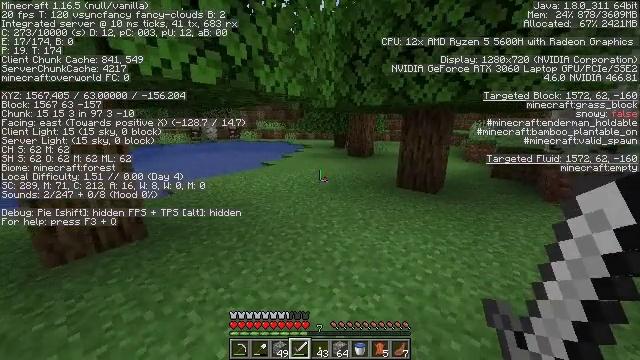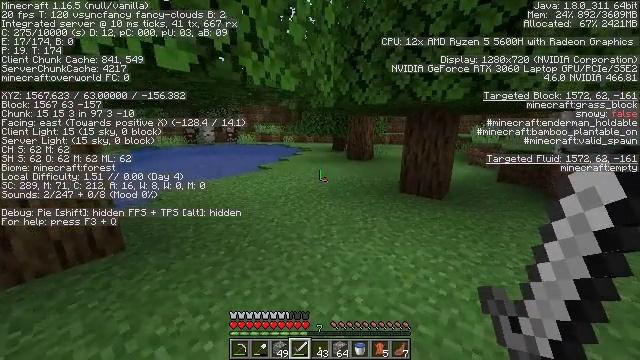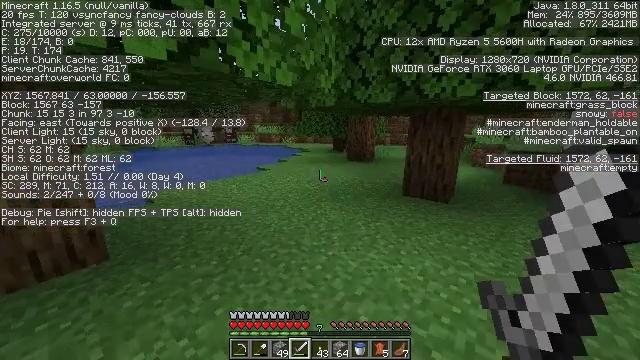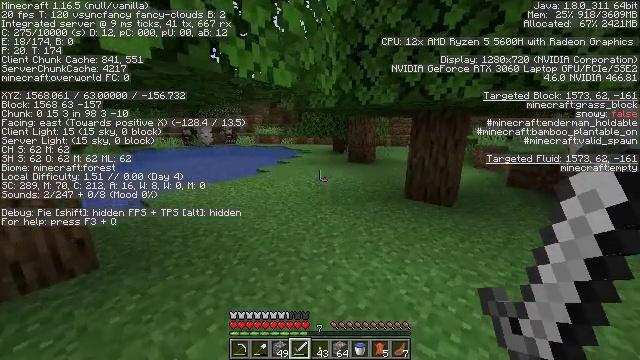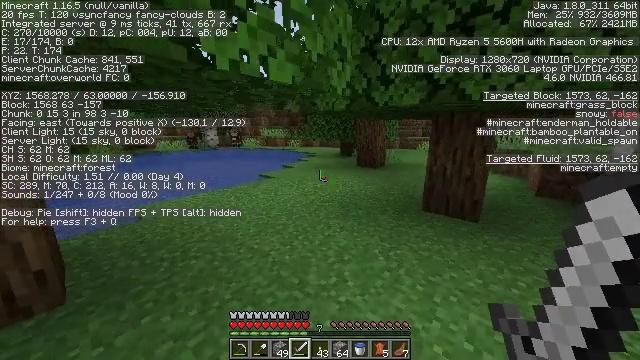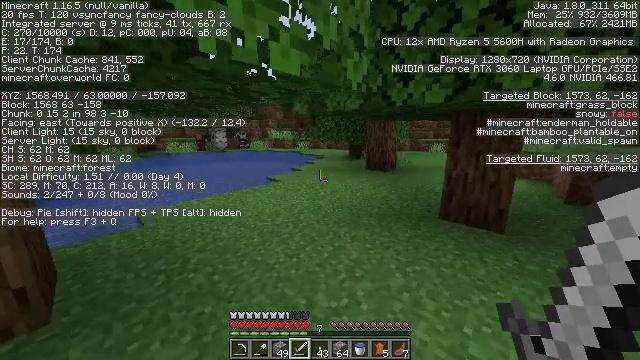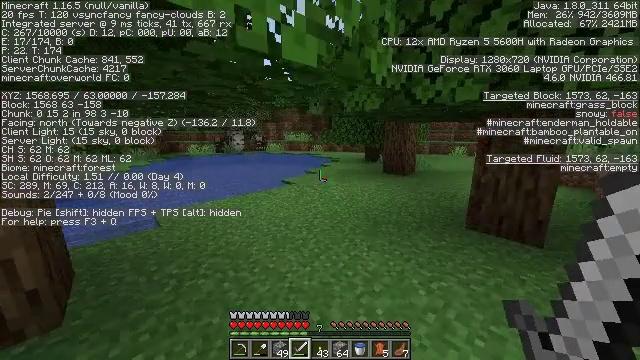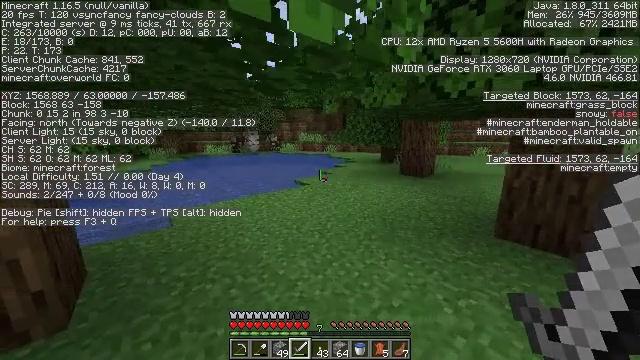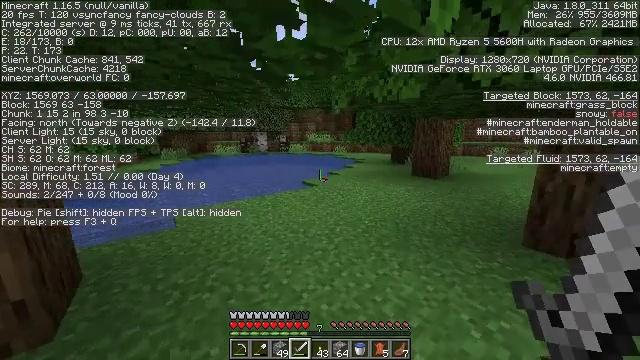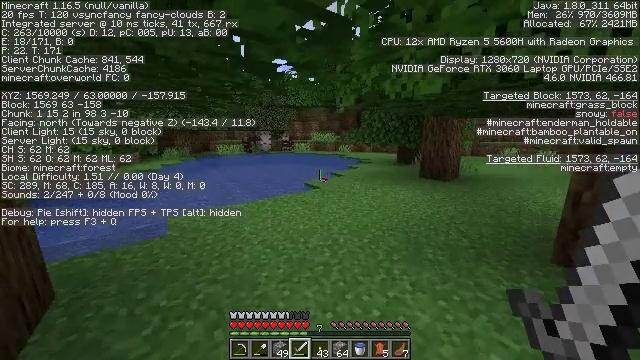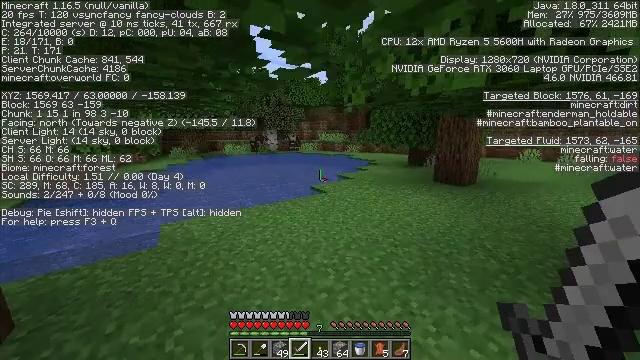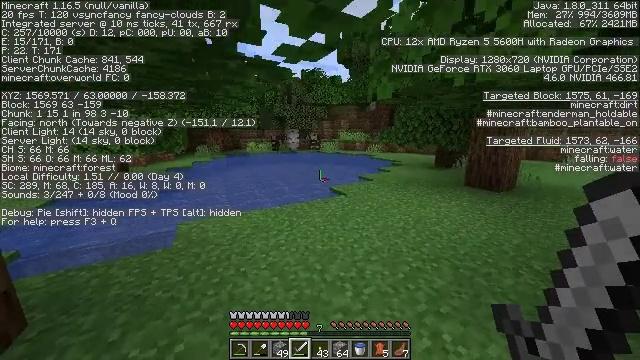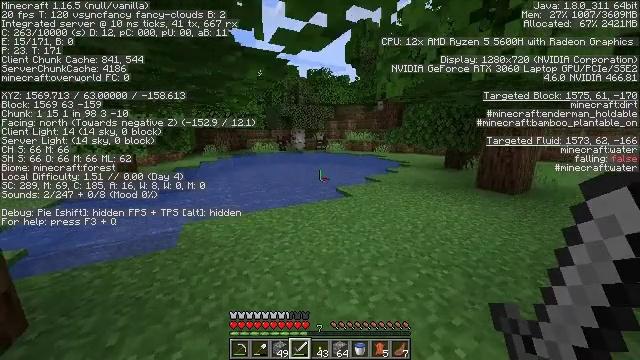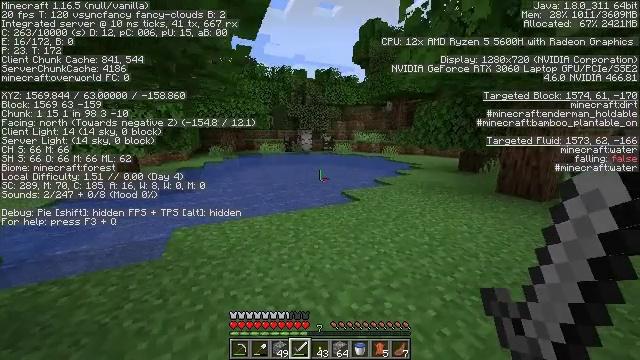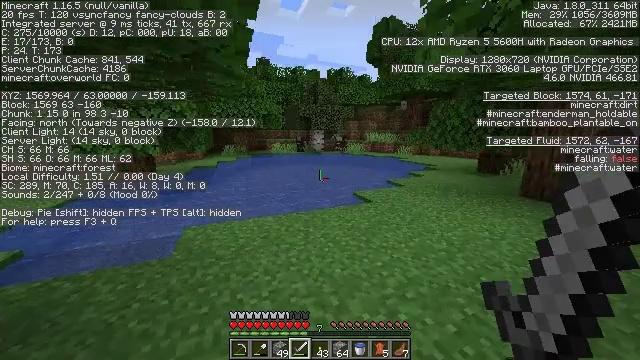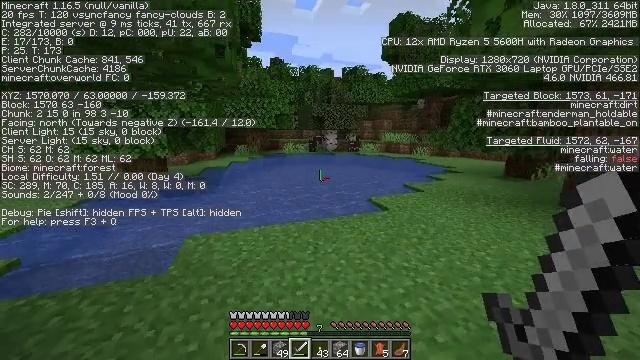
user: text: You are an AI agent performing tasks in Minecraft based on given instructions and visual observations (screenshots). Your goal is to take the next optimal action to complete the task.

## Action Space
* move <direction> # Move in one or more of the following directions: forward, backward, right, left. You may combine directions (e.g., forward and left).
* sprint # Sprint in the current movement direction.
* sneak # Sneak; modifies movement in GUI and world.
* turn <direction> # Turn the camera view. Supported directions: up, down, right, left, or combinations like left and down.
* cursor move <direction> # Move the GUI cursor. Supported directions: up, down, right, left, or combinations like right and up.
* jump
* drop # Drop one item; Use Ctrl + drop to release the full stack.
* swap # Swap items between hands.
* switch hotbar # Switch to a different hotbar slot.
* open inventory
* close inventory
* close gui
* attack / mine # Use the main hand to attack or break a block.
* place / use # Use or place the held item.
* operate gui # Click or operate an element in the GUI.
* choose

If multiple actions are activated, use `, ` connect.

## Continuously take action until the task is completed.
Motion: motion action
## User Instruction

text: Remove a peony from the inventory.
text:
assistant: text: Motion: move forward, sprint
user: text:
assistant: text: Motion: move forward, sprint
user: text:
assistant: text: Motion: move forward, sprint
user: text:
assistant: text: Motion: move forward, sprint, turn left
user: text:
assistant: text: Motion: move forward, sprint, turn left
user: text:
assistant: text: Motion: move forward, sprint, turn left
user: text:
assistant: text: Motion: move forward, sprint, turn left
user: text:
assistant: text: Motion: move forward, sprint, turn left
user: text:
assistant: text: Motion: move forward, sprint, turn left
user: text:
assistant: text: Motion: move forward, sprint, turn left
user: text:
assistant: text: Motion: move forward, sprint, turn left
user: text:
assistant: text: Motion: move forward, sprint, turn left
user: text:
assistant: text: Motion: move forward, sprint, turn left
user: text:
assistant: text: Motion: move forward, sprint, turn left
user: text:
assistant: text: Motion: move forward, sprint, turn left
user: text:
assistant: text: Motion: move forward, sprint, turn left
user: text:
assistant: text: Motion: move forward and move right, sprint, turn left
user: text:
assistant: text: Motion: move forward and move right, sprint, turn left
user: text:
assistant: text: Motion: move forward and move right, sprint
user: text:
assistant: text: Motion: move forward and move right, sprint
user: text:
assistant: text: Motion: move forward and move right, sprint
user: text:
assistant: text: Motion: move forward and move right, sprint
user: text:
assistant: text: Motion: move forward and move right, sprint
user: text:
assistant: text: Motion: move forward and move right, sprint
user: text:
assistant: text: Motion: move forward and move right, sprint
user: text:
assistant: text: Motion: move forward and move right, sprint
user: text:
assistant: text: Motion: move forward and move right, sprint
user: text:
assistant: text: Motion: move forward and move right, sprint
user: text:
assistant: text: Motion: move forward and move right, sprint
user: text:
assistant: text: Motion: move forward and move right, sprint